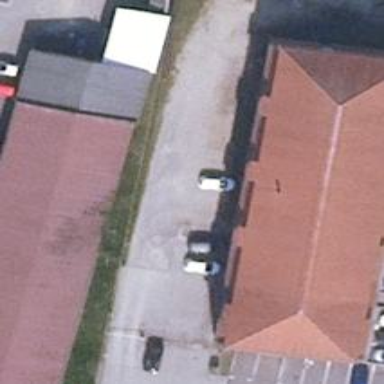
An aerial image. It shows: Building with hipped roof that is oriented along its structure.